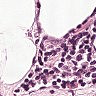
Metastatic tissue present: no